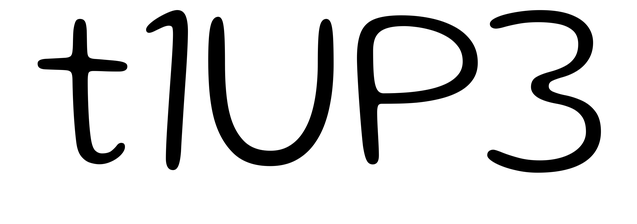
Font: Gluten_ExtraLight